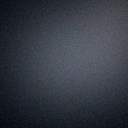
Screen state: off